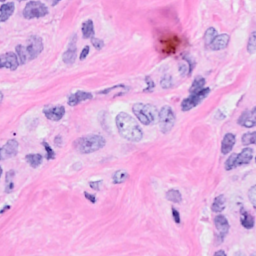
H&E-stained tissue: Breast